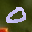
Label: 0